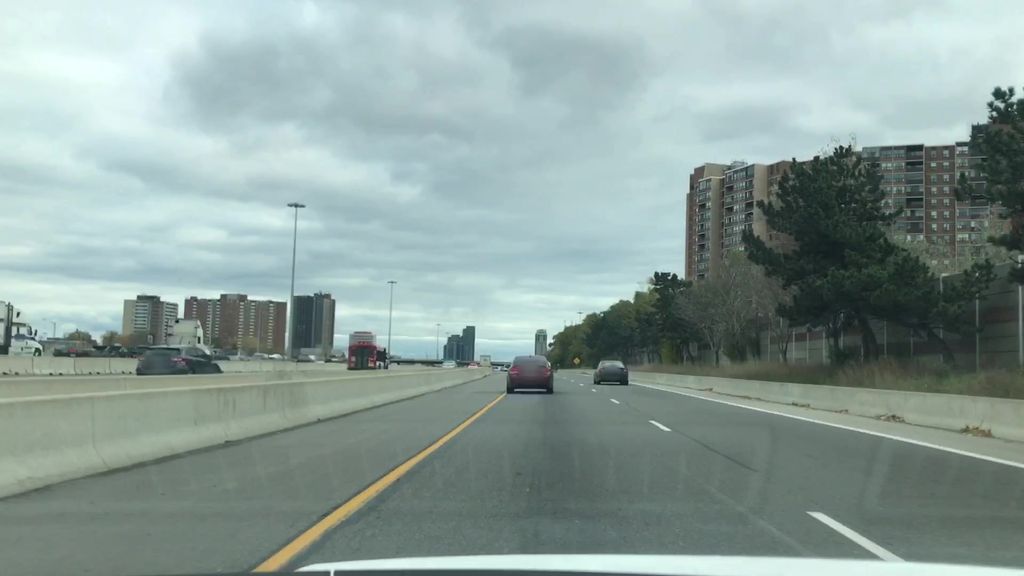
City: toronto